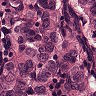
Metastatic tissue present: yes